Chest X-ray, PA view. Patient: 23 years old, sex F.
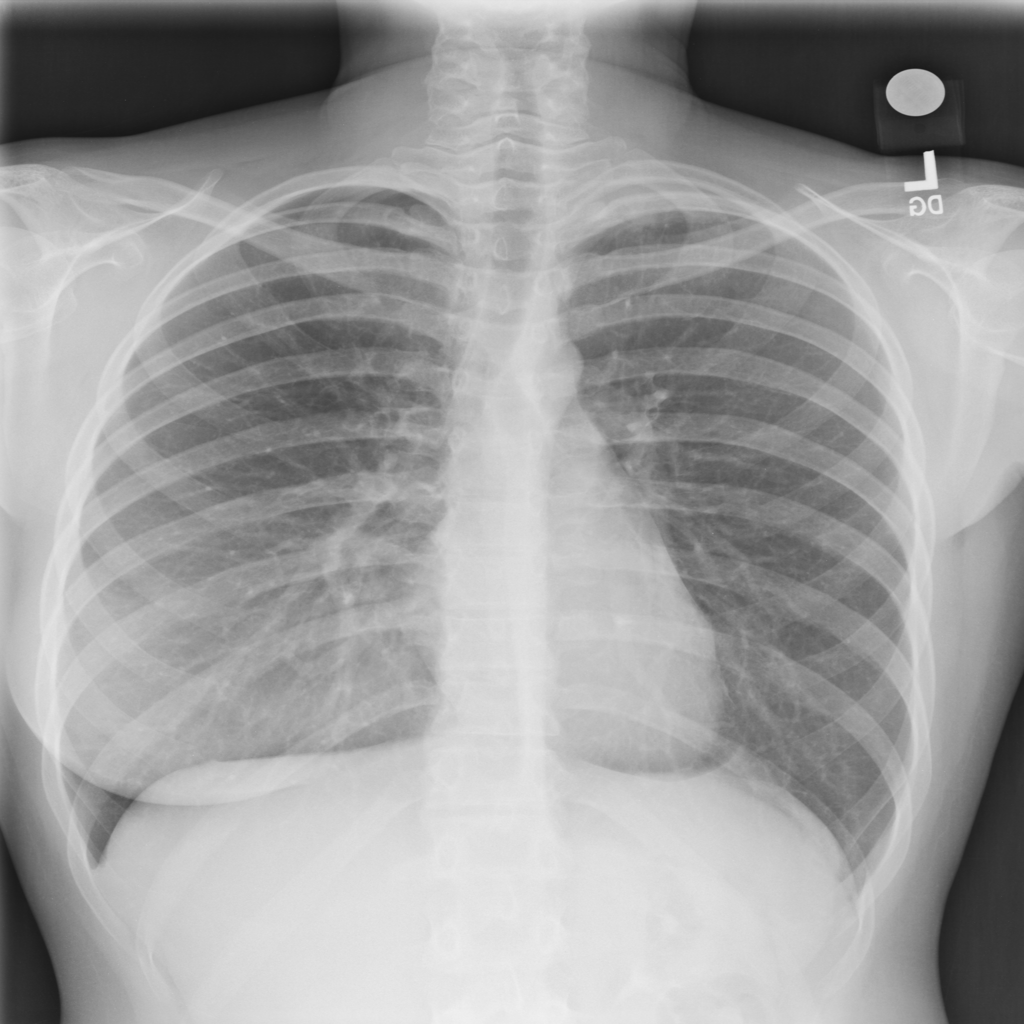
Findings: No Finding